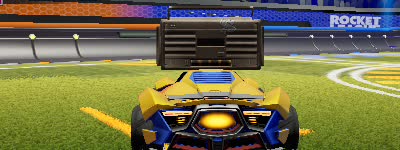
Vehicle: werewolf